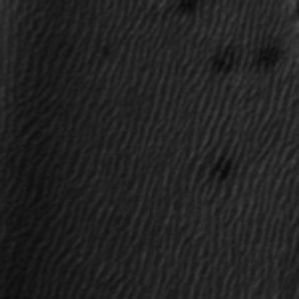
Label: frost